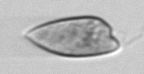
Label: Prorocentrum_dentatum